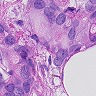
Metastatic tissue present: yes